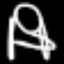
Label: chair